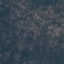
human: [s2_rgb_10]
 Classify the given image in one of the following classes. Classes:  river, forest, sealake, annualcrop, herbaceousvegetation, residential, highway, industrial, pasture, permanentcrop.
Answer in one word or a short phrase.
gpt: HerbaceousVegetation